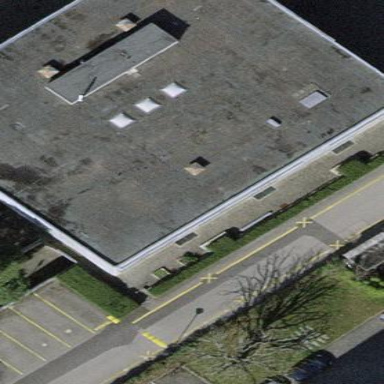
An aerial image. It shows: School building.